Interaction volume radius: 10 \u00c5
Interaction volume height: 15 \u00c5
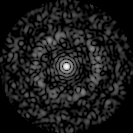
Disorder parameter: 0.8159